Field crop: maize
Growth stage: 2
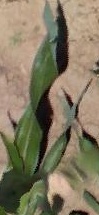
Species: maize